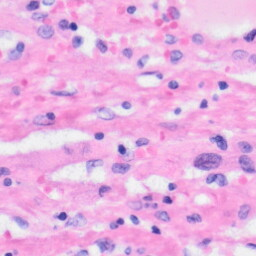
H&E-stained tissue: Liver